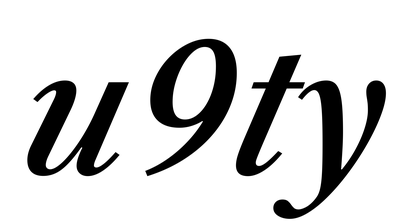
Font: LibreCaslonText-Italic_Medium_Italic